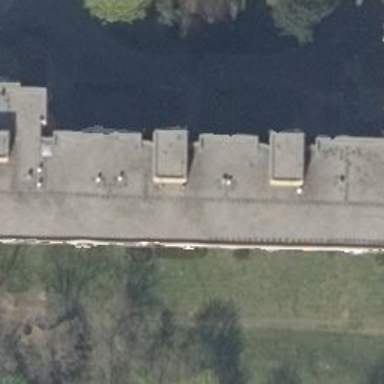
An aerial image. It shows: Building with apartments and flat roof.